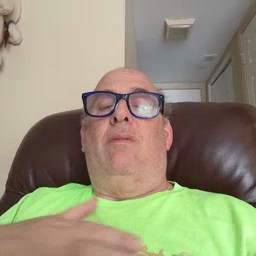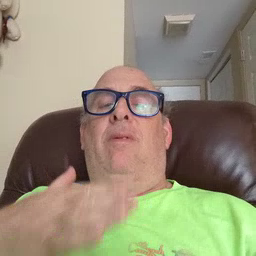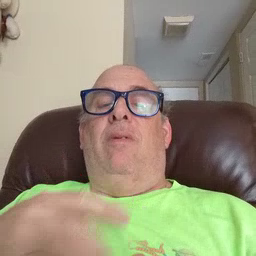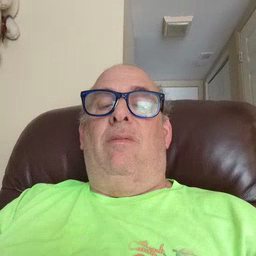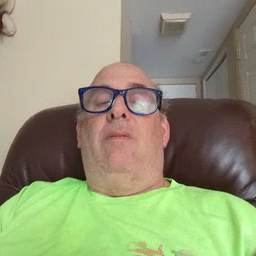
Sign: happy